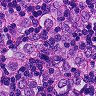
Metastatic tissue present: yes